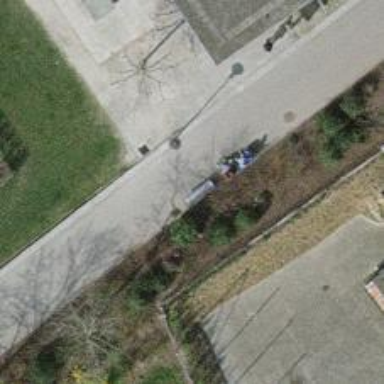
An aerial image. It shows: Footway with fine gravel surface.